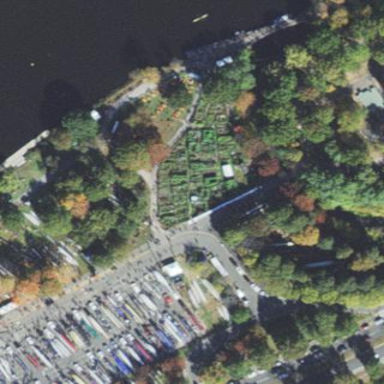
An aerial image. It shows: Allotments area.